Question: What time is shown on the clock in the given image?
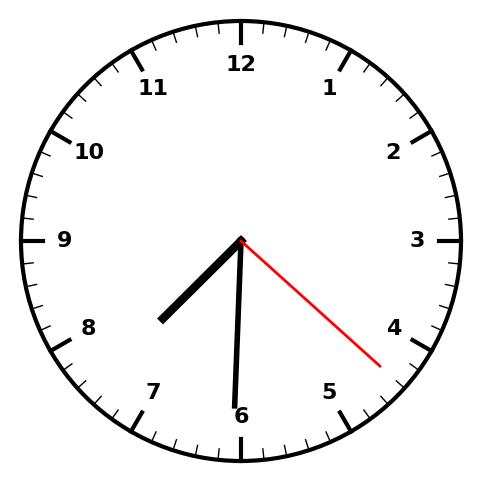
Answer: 07:30:22